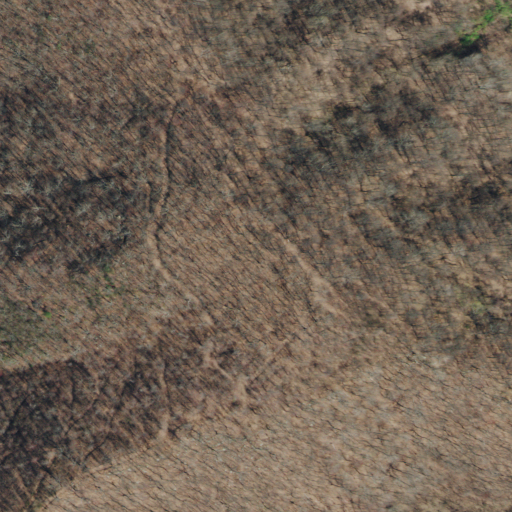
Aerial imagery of mountain in Tennessee named Nicholson Mountain containing only deciduous forest